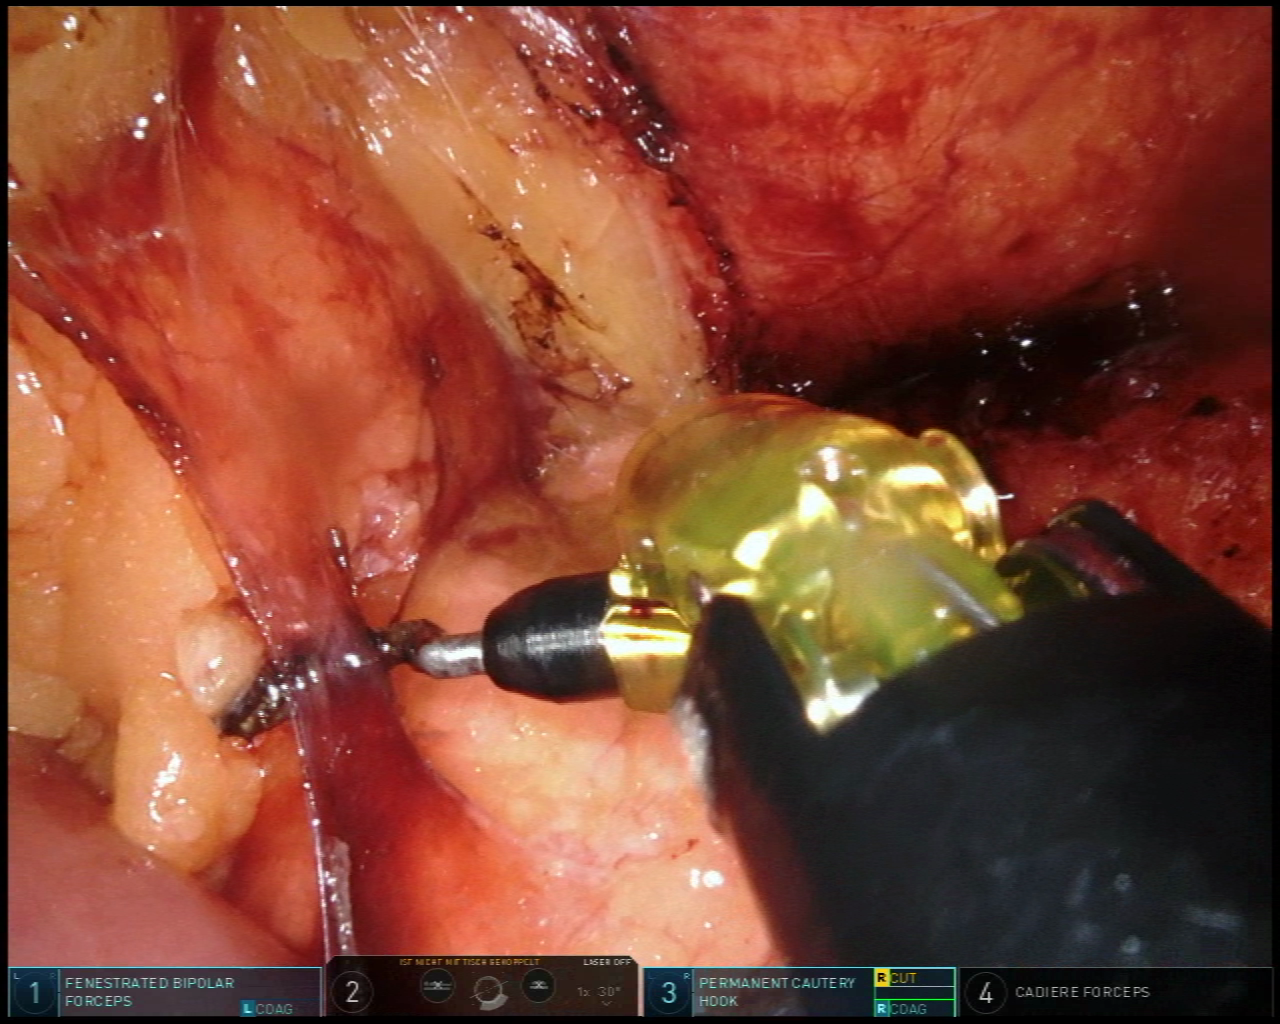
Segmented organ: pancreas
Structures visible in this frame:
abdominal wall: no
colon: no
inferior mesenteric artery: no
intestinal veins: no
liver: no
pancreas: yes
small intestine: yes
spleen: no
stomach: no
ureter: no
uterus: no
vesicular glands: no